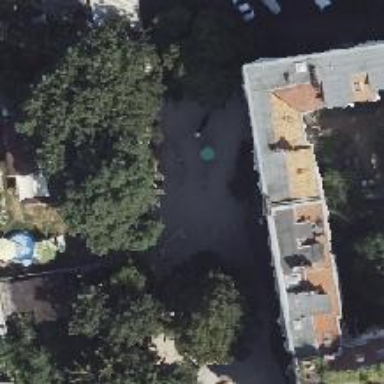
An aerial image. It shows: Playground with balance rope feature.